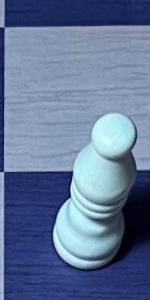
Label: Bishop_White